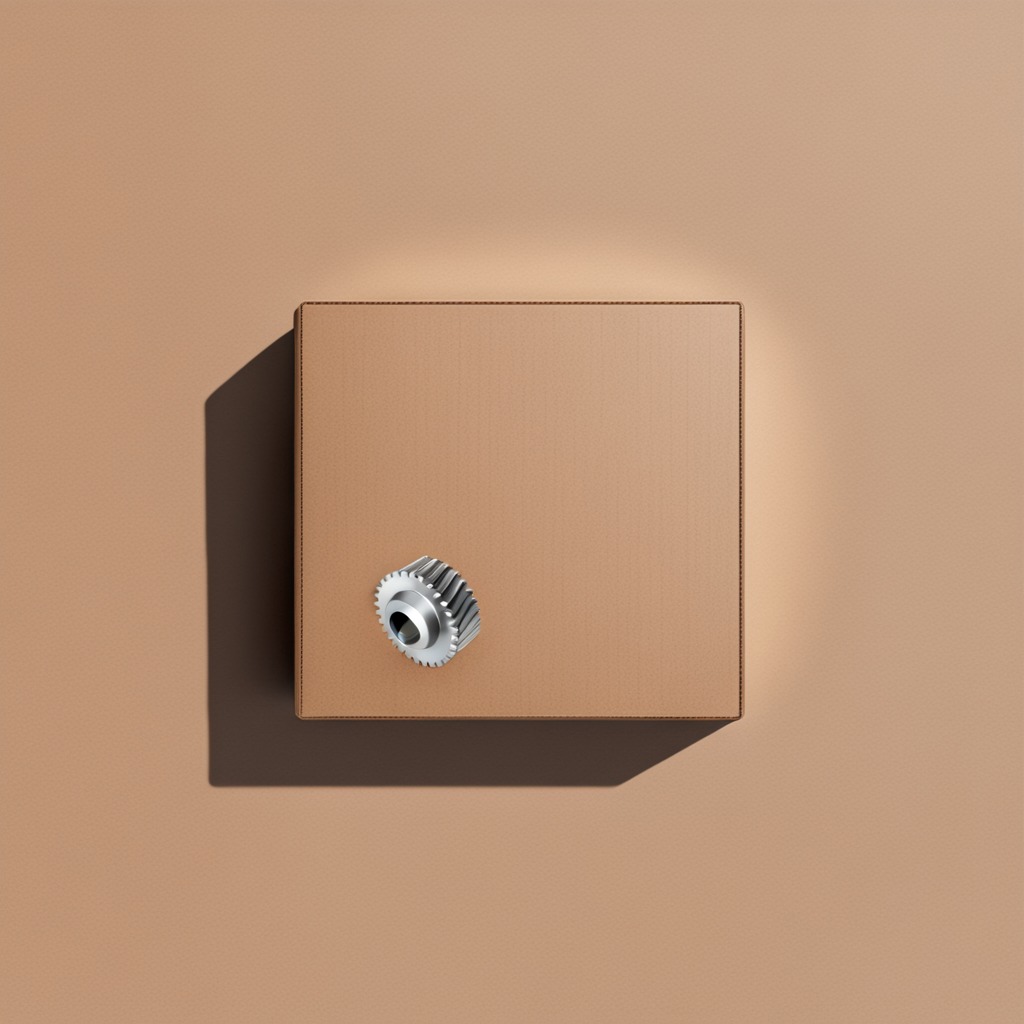
A steel gear with teeth is lying on a clean dry cardboard box surface in an outdoor workshop during daytime bright natural light soft shadows slightly creased but